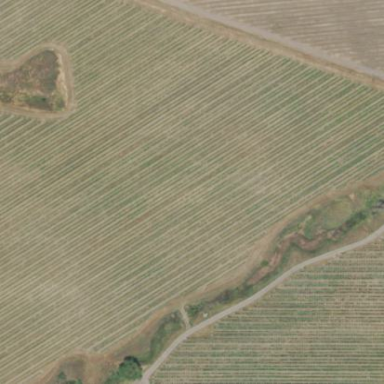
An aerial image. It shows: Vineyard where grapes are grown.